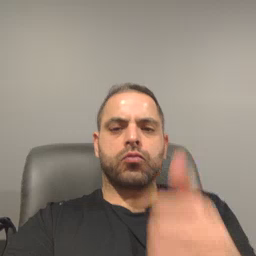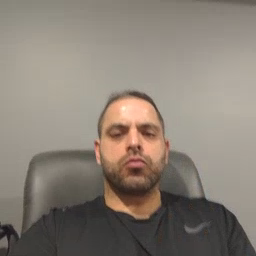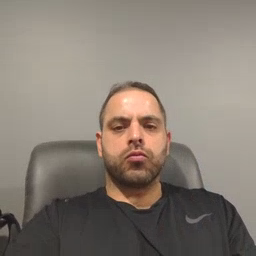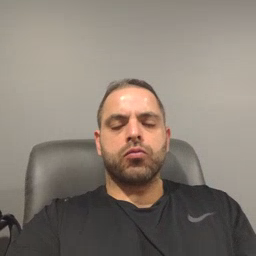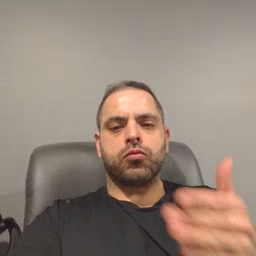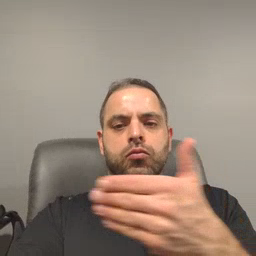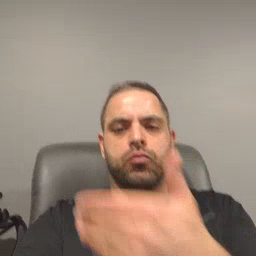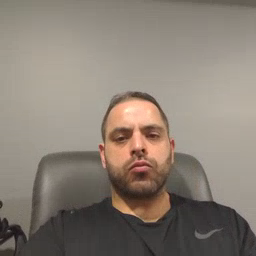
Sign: fish